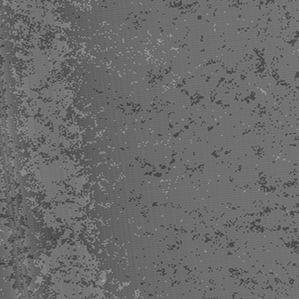
Label: frost